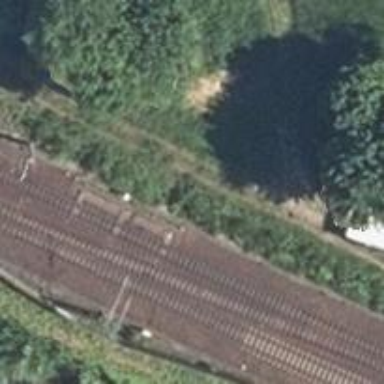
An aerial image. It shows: Railway switch with turnout to the right.